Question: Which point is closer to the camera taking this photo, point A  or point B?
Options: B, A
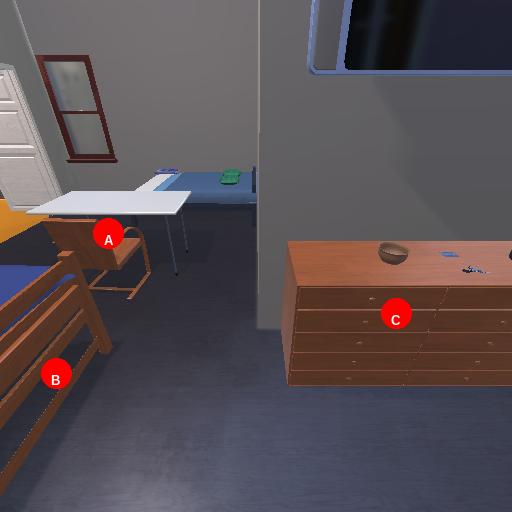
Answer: B